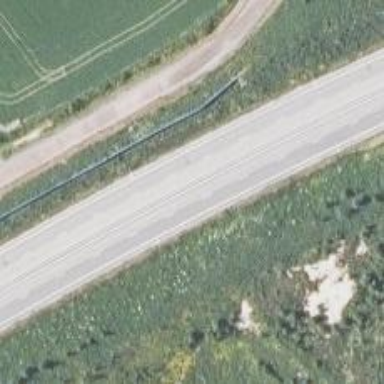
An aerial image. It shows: Asphalt road classified as trunk highway.